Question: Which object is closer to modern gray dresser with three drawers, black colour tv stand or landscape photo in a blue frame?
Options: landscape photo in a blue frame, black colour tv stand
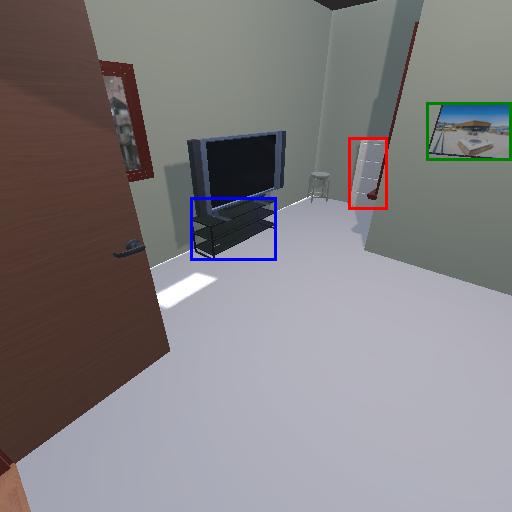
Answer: landscape photo in a blue frame